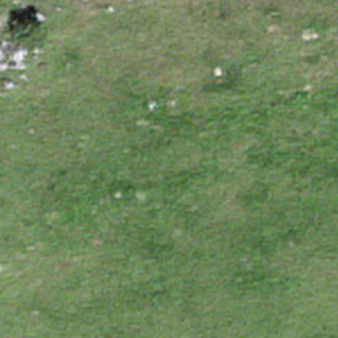
Label: other